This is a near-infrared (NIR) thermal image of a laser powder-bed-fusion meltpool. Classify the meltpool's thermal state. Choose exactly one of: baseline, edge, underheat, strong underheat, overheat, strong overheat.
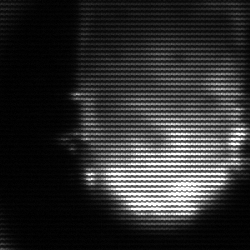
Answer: baseline